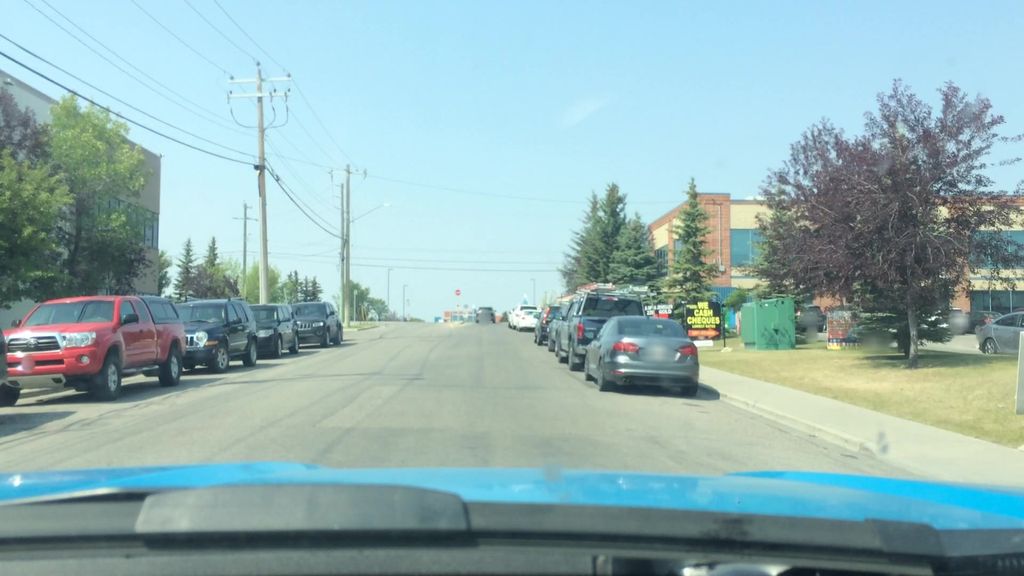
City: calgary